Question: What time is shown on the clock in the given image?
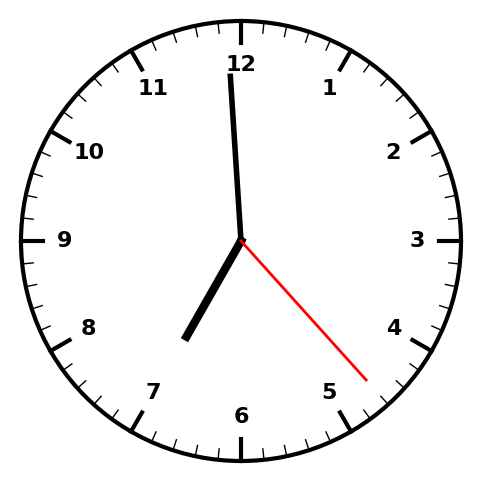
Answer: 06:59:23